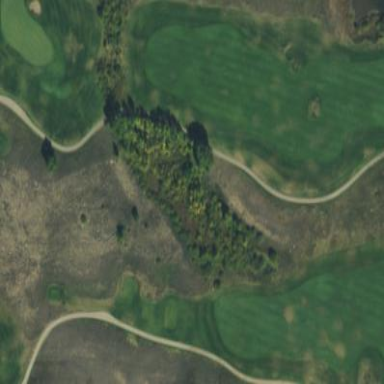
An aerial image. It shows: Water hazard in golf course. The hazard is natural water feature.